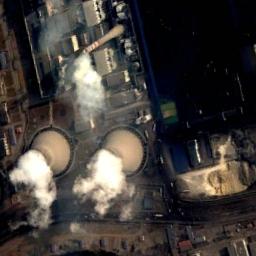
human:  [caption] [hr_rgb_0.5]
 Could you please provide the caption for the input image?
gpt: There are neatly planned factories in the thermal power station  Two cooling towers are emitting steam, and one chimney is emitting smoke .

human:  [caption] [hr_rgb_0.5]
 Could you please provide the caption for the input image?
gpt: There are five thermal power stations in this industrial area .

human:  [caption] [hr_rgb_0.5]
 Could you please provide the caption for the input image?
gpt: Many buildings are near the thermal power station .

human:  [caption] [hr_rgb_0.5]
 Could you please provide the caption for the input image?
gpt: The thermal power station is next to some buildings with white mist above .

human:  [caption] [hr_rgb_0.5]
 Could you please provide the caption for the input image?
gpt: There are some buildings and two chimneys on the thermal power station .